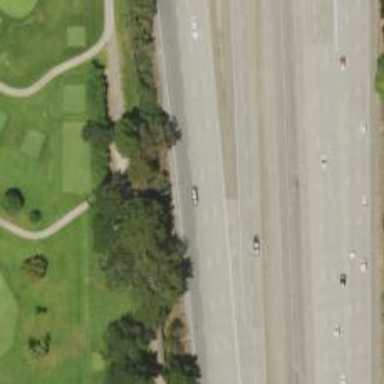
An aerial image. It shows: Path used for both walking and golf.